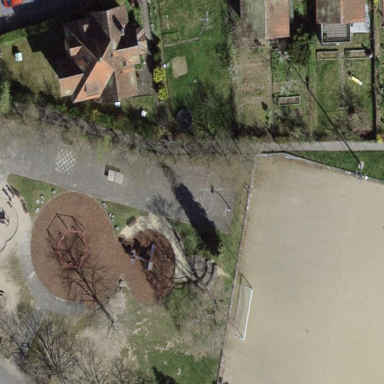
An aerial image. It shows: Playground area for leisure land.